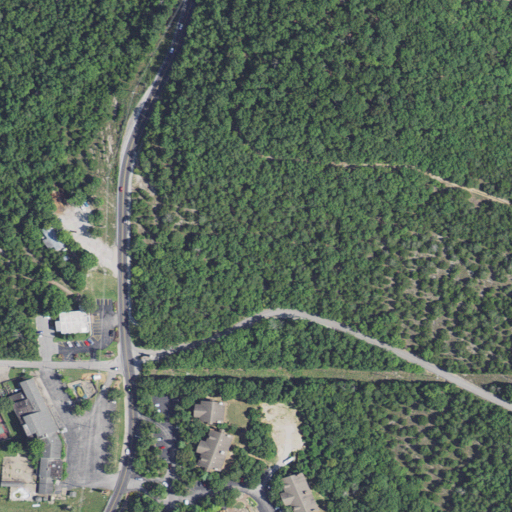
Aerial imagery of cape in Missouri named Indian Point containing deciduous forest, mixed forest, medium intensity development, low intensity development, evergreen forest, open development, pasture, high intensity development, and barren land